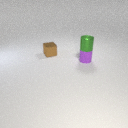
small purple rubber cylinder below small green metal cylinder